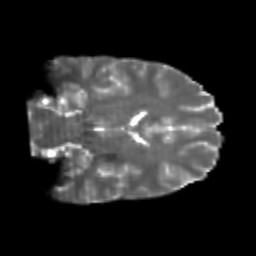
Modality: T2w
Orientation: coronal
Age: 23
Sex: male
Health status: healthy
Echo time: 0.074 s